Question: I've requirement to create dynamically some controllers. In the image provided here I've programmatically added an 'UITextField' (name), which hides UITableView.

'UITableView' is hidden by default. When user touches the 'UIButton' above it, 'UITableVIew' gets appear.
My question when 'UITableView' gets appear, how can I make 'UITableView' top of all other controls?
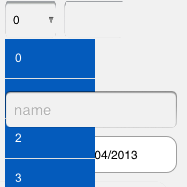
Answer: Try
'''
[self.view bringSubviewToFront: yourTableView];
'''